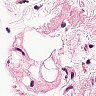
Metastatic tissue present: no